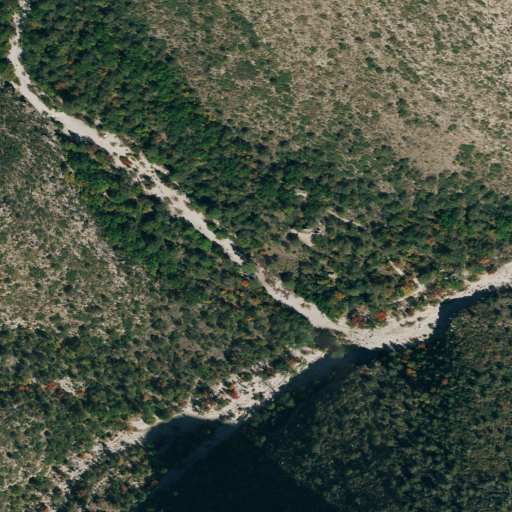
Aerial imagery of valley in New Mexico named North McKittrick Canyon containing evergreen forest, shrub, deciduous forest, and open development